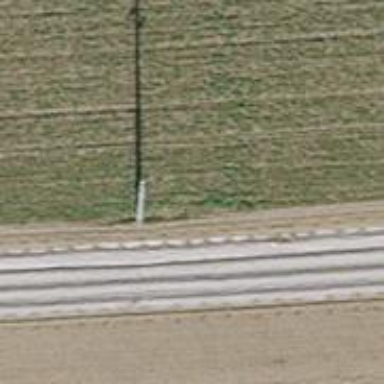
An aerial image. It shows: Concrete power pole.